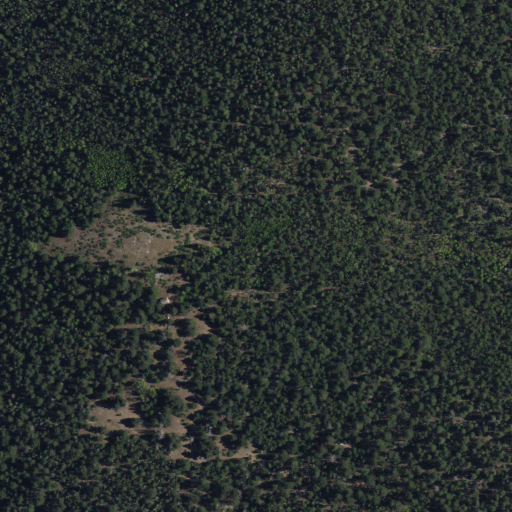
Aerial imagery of mountain in New Mexico named San Mateo Peak containing grassland, open water, and evergreen forest